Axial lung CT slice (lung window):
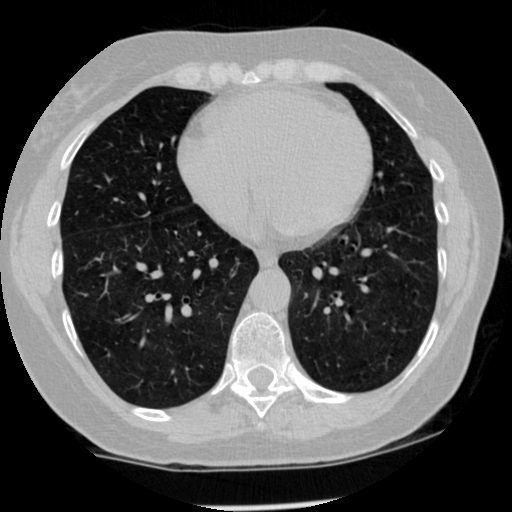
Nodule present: no